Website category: auto
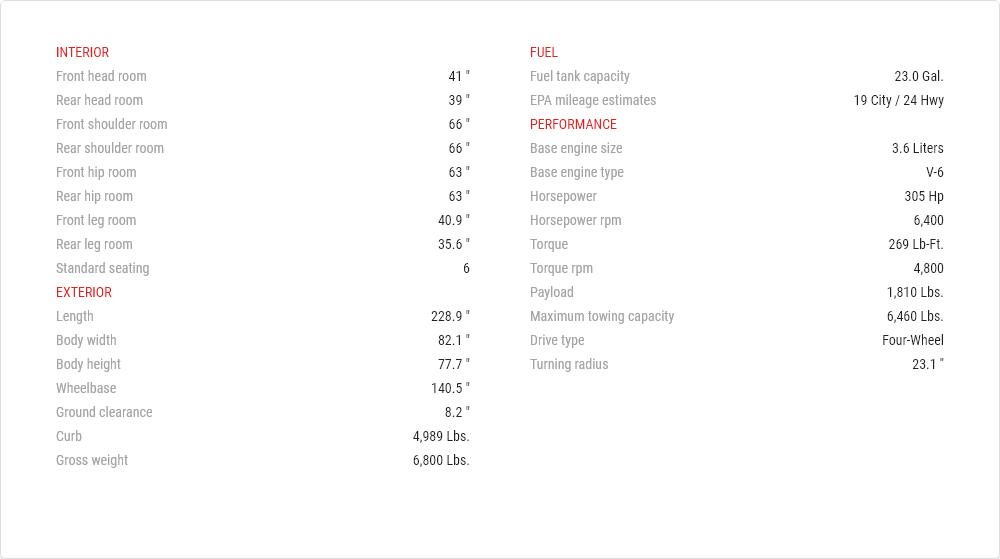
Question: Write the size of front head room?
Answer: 41 "

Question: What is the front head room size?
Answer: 41 "

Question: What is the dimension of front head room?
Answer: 41 "

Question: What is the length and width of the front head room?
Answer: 41 "

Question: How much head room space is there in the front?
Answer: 41 "

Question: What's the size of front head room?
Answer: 41 "

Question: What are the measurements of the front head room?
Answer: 41 "

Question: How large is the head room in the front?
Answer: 41 "

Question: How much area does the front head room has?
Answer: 41 "

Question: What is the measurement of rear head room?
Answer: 39 "

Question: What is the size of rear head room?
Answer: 39 "

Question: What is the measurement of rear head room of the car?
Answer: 39 "

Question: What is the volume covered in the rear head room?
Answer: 39 "

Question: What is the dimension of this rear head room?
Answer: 39 "

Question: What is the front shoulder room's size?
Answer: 66 "

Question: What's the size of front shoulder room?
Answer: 66 "

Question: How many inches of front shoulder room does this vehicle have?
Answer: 66 "

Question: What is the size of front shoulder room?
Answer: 66 "

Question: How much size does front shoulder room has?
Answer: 66 "

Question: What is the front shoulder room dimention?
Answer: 66 "

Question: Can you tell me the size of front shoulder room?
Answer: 66 "

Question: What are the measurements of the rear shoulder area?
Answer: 66 "

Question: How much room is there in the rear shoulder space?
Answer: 66 "

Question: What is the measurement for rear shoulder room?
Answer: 66 "

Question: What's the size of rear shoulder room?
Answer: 66 "

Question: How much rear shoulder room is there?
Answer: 66 "

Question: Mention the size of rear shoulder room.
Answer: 66 "

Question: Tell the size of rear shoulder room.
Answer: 66 "

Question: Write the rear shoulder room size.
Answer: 66 "

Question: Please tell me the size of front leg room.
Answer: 40.9 "

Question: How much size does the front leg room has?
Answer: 40.9 "

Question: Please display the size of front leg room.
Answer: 40.9 "

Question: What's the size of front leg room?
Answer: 40.9 "

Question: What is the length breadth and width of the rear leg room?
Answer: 35.6 "

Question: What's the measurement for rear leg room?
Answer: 35.6 "

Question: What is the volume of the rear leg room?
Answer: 35.6 "

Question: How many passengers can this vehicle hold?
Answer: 6

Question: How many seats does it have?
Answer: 6

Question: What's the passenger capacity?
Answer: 6

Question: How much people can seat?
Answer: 6

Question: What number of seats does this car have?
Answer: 6

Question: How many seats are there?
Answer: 6

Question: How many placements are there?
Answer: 6

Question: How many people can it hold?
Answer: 6

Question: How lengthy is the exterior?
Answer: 228.9 "

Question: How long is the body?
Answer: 228.9 "

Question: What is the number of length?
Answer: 228.9 "

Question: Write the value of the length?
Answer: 228.9 "

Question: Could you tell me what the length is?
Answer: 228.9 "

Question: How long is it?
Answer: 228.9 "

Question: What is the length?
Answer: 228.9 "

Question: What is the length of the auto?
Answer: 228.9 "

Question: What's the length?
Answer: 228.9 "

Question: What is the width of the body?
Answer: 82.1 "

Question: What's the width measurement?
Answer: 82.1 "

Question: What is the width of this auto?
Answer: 82.1 "

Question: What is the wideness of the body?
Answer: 82.1 "

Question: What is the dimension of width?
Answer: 82.1 "

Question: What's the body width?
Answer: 82.1 "

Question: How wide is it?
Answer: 82.1 "

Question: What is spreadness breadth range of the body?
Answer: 82.1 "

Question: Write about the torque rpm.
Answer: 4,800

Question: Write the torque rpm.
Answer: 4,800

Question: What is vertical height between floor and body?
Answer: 8.2 "